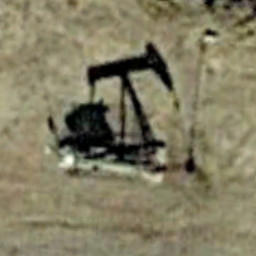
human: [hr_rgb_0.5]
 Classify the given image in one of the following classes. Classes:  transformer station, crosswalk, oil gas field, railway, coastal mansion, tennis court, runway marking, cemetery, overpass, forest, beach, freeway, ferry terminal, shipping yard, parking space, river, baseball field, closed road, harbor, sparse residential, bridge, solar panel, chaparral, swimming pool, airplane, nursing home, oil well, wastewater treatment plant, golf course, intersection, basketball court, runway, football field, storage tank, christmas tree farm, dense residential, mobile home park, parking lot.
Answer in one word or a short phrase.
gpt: oil well